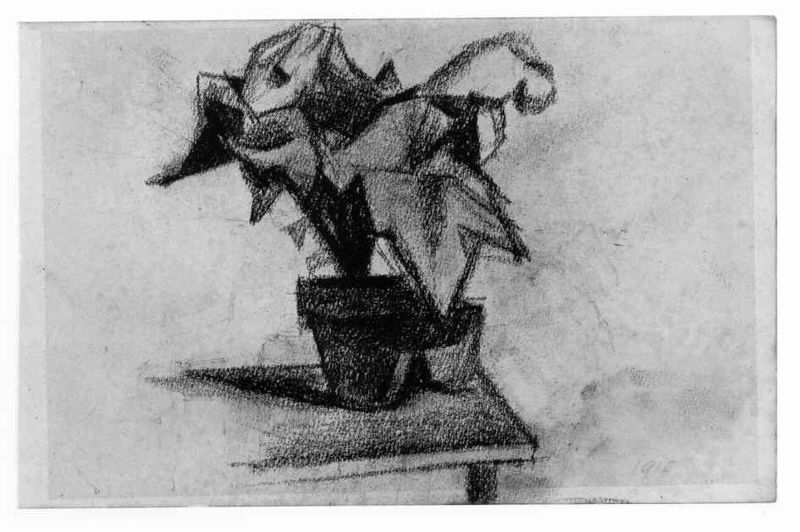
Titel: Zwei Töpfe mit Begonien auf einem Tisch
Künstler: Alexander Kanoldt
Standort: Karlsruhe
Institution: Staatliche Kunsthalle Karlsruhe
Schlagwörter: blätter, laub, schatten, weiß, grob, grün, kubismus, blume, blumen, grau, hintergrund, kreide, licht, schwarz, skizze, tisch, vordergrund, zeichnung, blüte, blüten, wand, tischbein, blatt, pflanze, pflanzen, kontrast, stilleben, stillleben, vase, blumentopf, topf, bein, papier, ecke, blumenvase, studie, abstrakt, graphik, schattierung, monochrom, linien, querformat, vasen, aufsicht, blumentöpfe, kante, stiel, topfblumen, töpfe, stiele, eckig, kohle, groß, schwarz-weiß, schraffur, radierung, strich, bleistift, tischplatte, kohlezeichnung, stift, jahr, karton, zacken, topfblume, picasso, topfpflanzen, unfertig, gezeichnet, art deco, kantig, pflnazen, wischtechnik, zimmerpflanzen, verwischung, 20. jahrhundert, 1915, 1918, stilele, pflanze tisch, große blätter, toph